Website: lowes
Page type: receipt
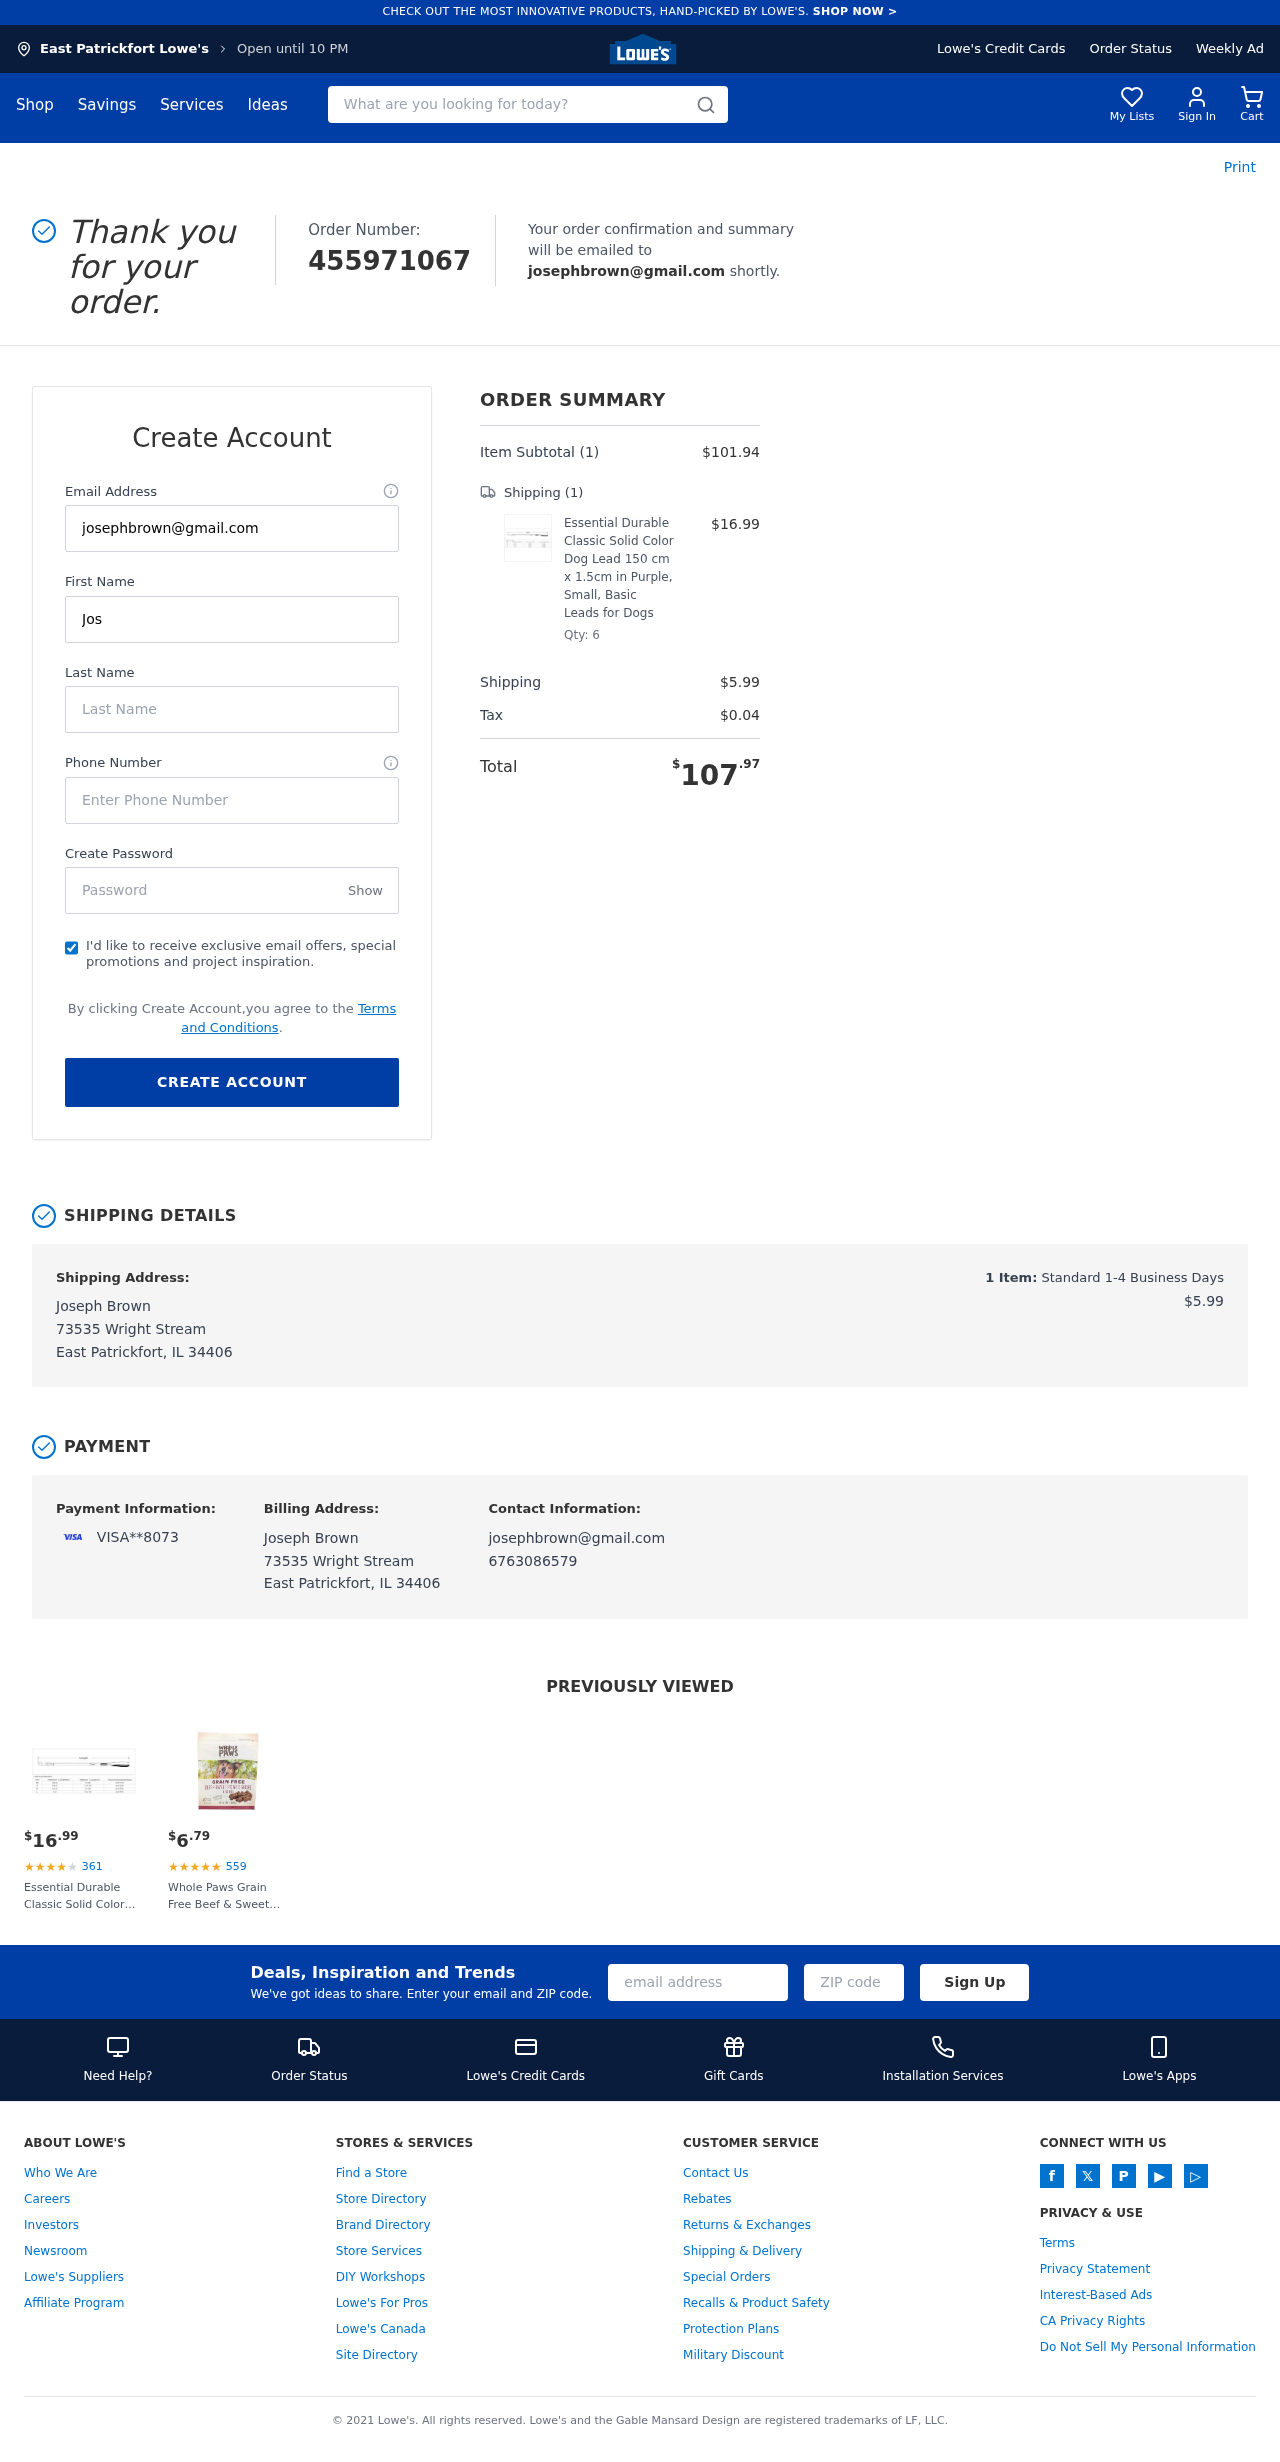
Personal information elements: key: PII_CARD_LAST4
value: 8073
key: PII_CARD_TYPE
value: VISA
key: PII_CITY
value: East Patrickfort
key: PII_EMAIL
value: josephbrown@gmail.com
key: PII_FULLNAME
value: Joseph Brown
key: PII_PHONE
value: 6763086579
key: PII_STREET
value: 73535 Wright Stream
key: PII_FIRSTNAME
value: Joseph
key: PII_LASTNAME
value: Brown
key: PII_CITY_STATE_ZIP
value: East Patrickfort, IL 34406
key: PII_FULLNAME2
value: Joseph Brown
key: PII_FULLNAME3
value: Joseph Brown
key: PII_FIRSTNAME2
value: Joseph
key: PII_FIRSTNAME3
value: Joseph
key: PII_LASTNAME2
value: Brown
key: PII_LASTNAME3
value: Brown
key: PII_FIRSTNAME_DERIVED
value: Joseph
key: PII_LASTNAME_DERIVED
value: Brown
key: PII_FULLNAME_DERIVED
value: Joseph Brown
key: PII_NAME_FULL_DERIVED
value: Joseph Brown
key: PII_POSTCODE
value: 34406
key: PII_STATE_ABBR
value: IL
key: PII_POSTCODE_FULL
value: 34406
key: PII_CITY_STATE
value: East Patrickfort, IL
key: PII_POSTCODE_NUMERIC
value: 34406
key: PII_EMAIL2
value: josephbrown@gmail.com
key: PII_EMAIL3
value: josephbrown@gmail.com
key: PII_PHONE_LINE
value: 6579
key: PII_PHONE_SUFFIX
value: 6579
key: PII_PHONE2
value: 6763086579
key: PII_PHONE3
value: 6763086579
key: PII_PHONE_NUMERIC
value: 6763086579
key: PII_PHONE_LINE_NUMERIC
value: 6579
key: PII_PHONE_SUFFIX_NUMERIC
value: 6579
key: PII_PHONE2_NUMERIC
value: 6763086579
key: PII_PHONE3_NUMERIC
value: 6763086579
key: PII_PHONE_DIGITS
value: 6763086579
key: PII_PHONE_LAST4
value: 6579
Product elements: key: PRODUCT1_NAME
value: Essential Durable Classic Solid Color Dog Lead 150 cm x 1.5cm in Purple, Small, Basic Leads for Dogs
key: PRODUCT1_PRICE
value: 16.99
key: PRODUCT1_QUANTITY
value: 6
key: PRODUCT2_NAME
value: Whole Paws Grain Free Beef & Sweet Potato Recipe Dog Biscuits, 16 oz
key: PRODUCT2_NUM_RATINGS
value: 559
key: PRODUCT2_PRICE
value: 6.79
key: PRODUCT1_PRICE2
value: $16.99
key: PRODUCT1_RATING2
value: ★
★
★
★
★
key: PRODUCT1_NUM_RATINGS2
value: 361
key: PRODUCT1_NAME2
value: Essential Durable Classic Solid Color Dog Lead 150 cm x 1.5cm in Purple, Small, Basic Leads for Dogs
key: PRODUCT2_RATING
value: ★
★
★
★
★
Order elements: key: ORDER_ID
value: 455971067
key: ORDER_NUM_ITEMS
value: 1
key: ORDER_SUBTOTAL
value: $101.94
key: ORDER_NUM_ITEMS2
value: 1
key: ORDER_SHIPPING_COST
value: $5.99
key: ORDER_TAX
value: $0.04
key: ORDER_TOTAL
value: $107.97
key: ORDER_NUM_ITEMS3
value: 1
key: ORDER_SHIPPING_COST2
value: $5.99
Search elements: key: HEADER_SEARCH
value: What are you looking for today?